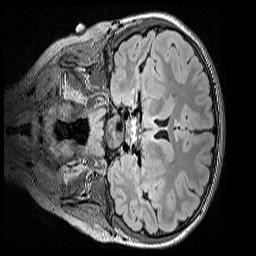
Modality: FLAIR
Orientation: coronal
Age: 11
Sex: female
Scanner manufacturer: siemens
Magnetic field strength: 3 T
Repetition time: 5 s
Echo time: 0.388 s